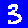
Digit: 3